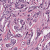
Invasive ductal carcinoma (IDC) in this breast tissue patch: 1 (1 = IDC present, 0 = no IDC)